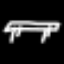
Label: bed